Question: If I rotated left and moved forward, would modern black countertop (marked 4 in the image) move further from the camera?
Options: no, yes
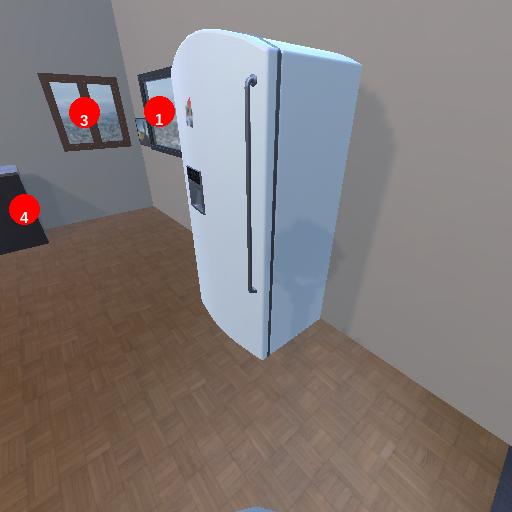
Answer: no